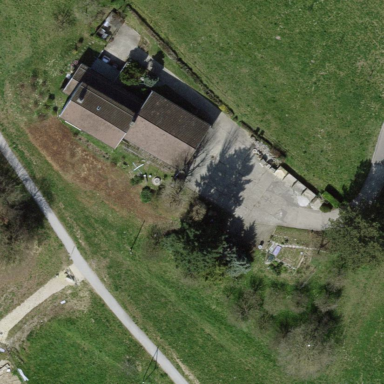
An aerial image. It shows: Farmyard area.